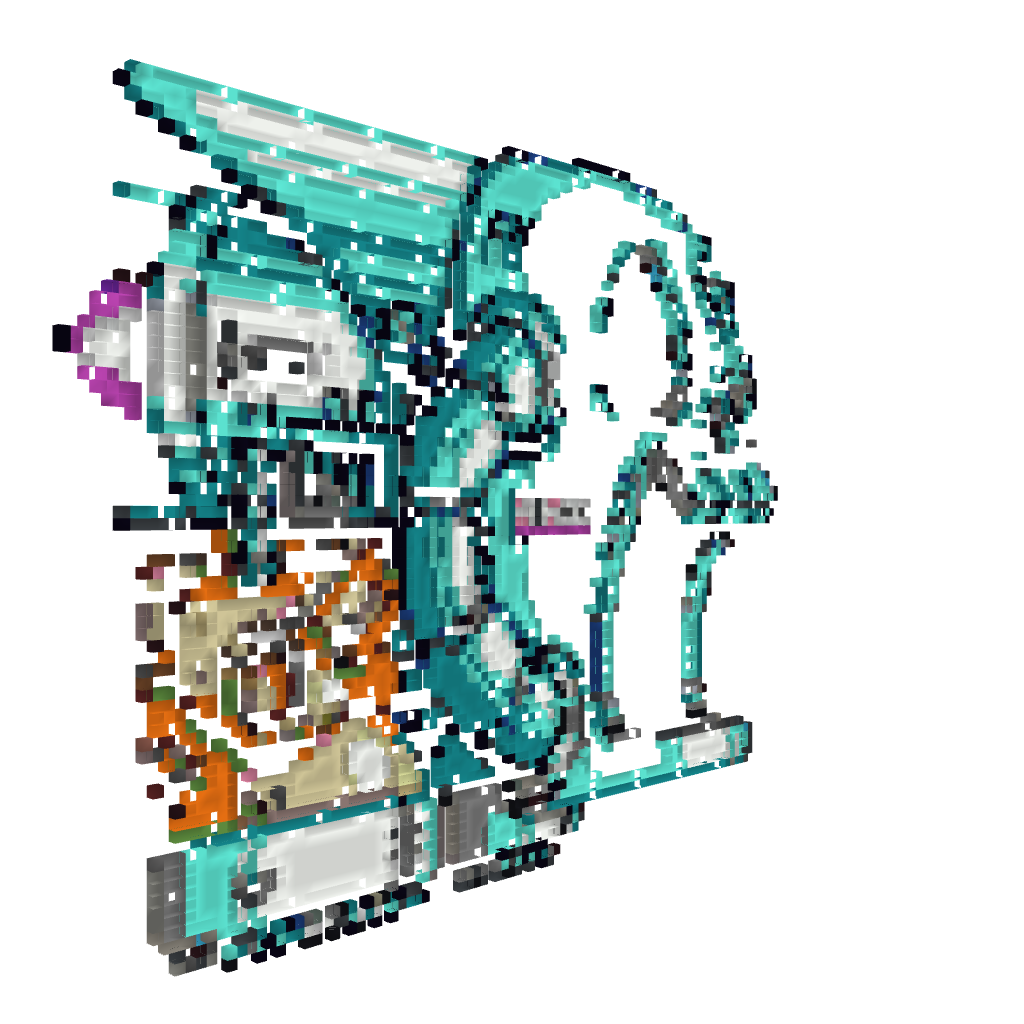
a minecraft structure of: Wily Machine #4 (ErnieCIII)